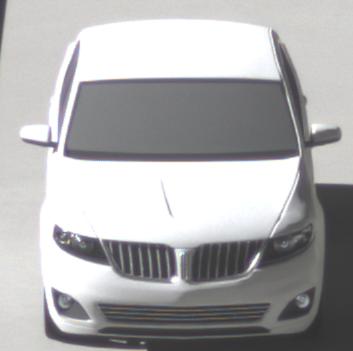
Make: Lincoln
Model: MKS
Detailed model: -
Model produced from: 2008
Model produced until: 2011
Doors: 4
Color: white
Road condition: dry road
Daytime: morning or afternoon
Contrast: high contrast